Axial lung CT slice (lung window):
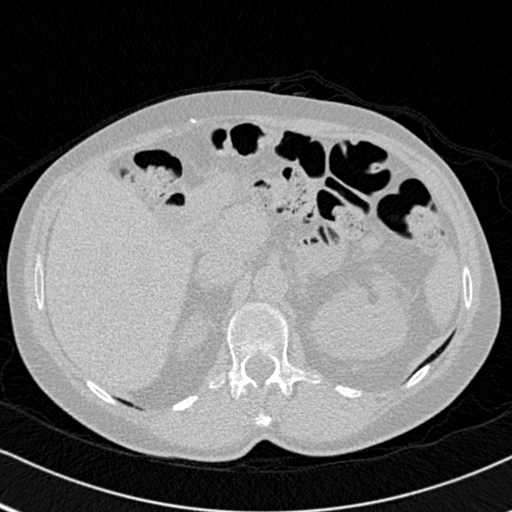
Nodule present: no